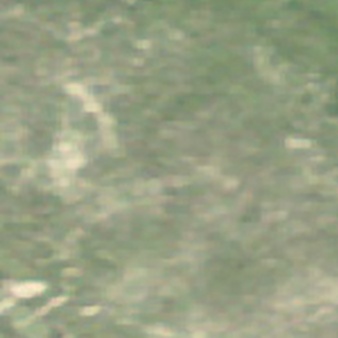
Label: other